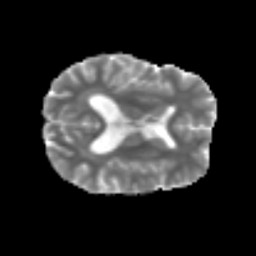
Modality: MD
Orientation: axial
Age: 58
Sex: male
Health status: ill
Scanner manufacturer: siemens
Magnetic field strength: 3 T
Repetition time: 8.7 s
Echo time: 0.11 s